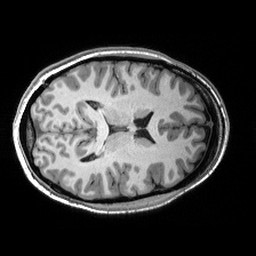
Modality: T1w
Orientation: axial
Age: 28
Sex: female
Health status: healthy
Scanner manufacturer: siemens
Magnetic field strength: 3 T
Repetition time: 2.53 s
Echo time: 0.00288 s